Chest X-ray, PA view. Patient: 51 years old, sex F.
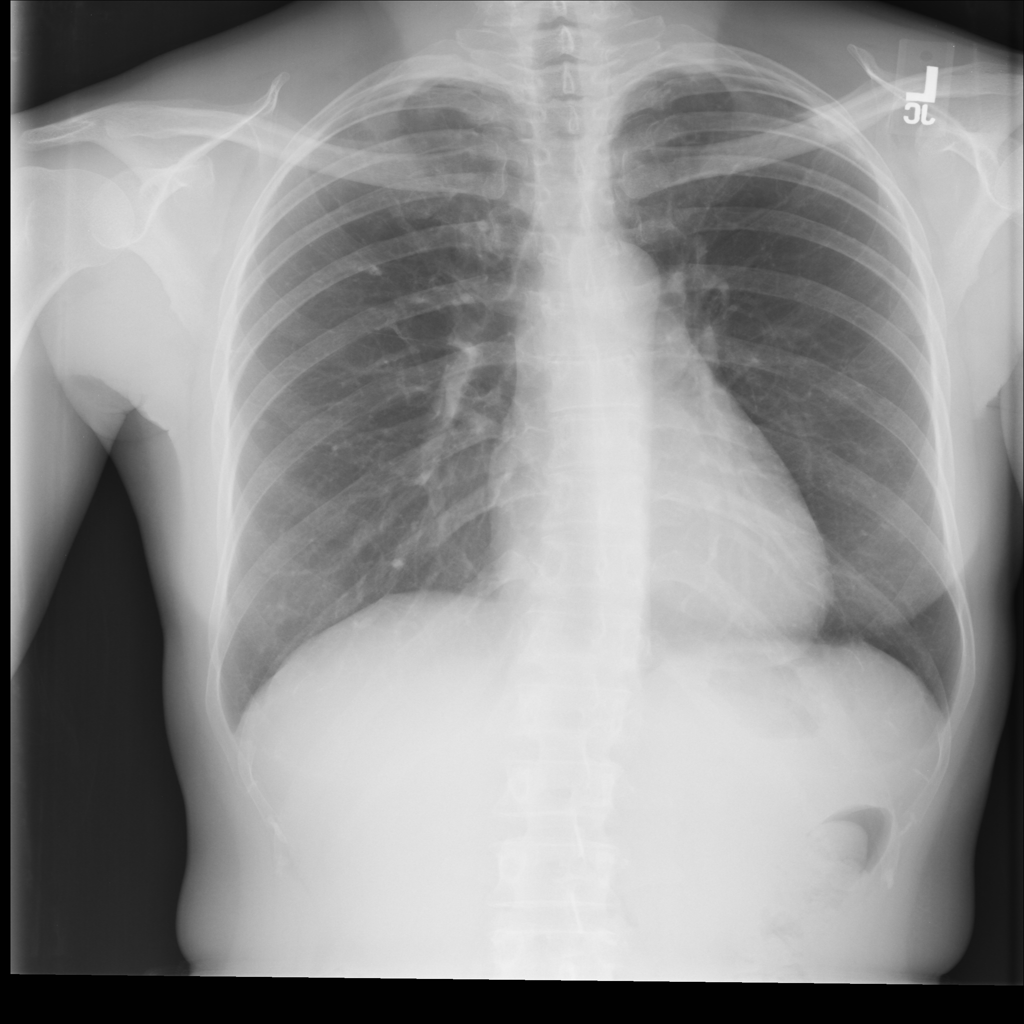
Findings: Nodule